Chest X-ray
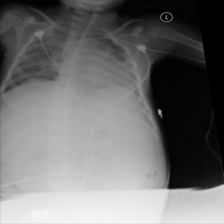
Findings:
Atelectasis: negative
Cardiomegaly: negative
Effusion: negative
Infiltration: negative
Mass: negative
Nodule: negative
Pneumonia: negative
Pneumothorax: negative
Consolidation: negative
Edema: negative
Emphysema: negative
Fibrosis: negative
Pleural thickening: negative
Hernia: negative